Field crop: maize
Growth stage: 2
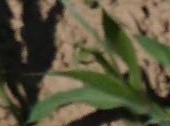
Species: maize